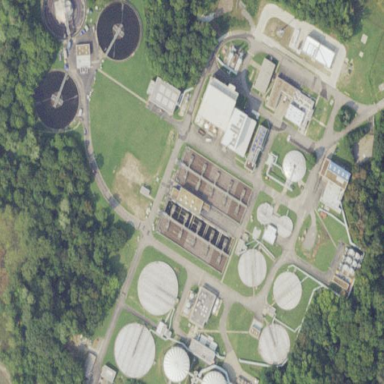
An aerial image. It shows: Wastewater plant.